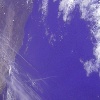
Label: water